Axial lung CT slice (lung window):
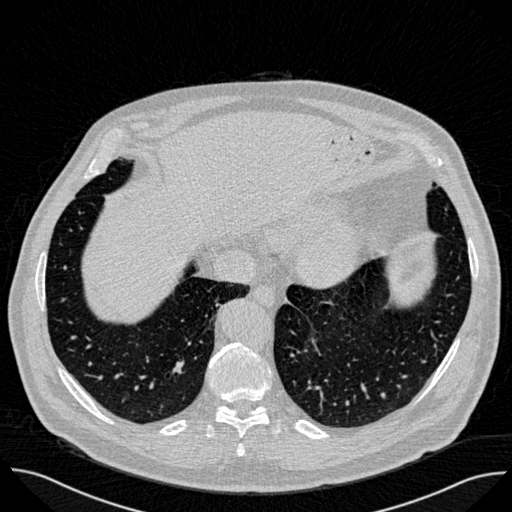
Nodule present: no